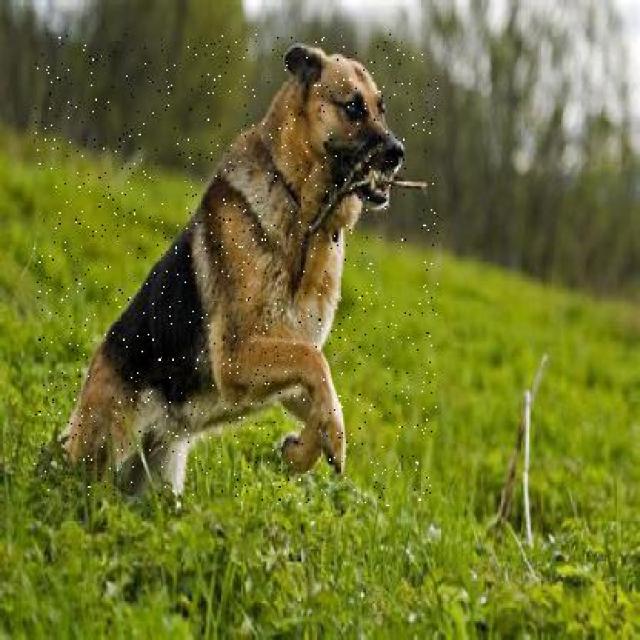
Healthy canine skin — no visible lesions, inflammation, or abnormalities. The skin and coat appear normal.